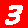
Digit: 3